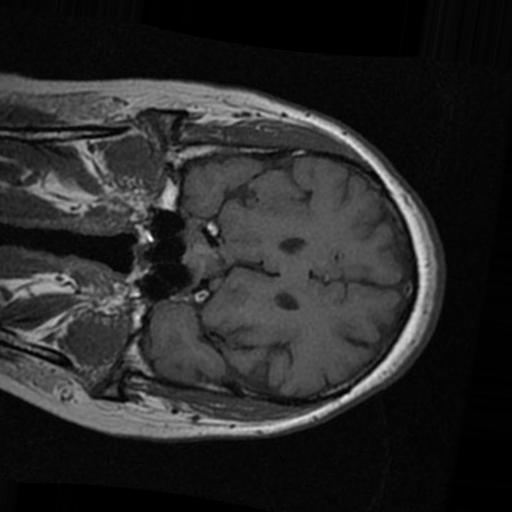
Label: brain_tumor